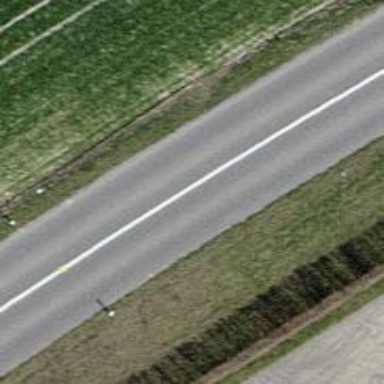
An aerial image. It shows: Tertiary road.